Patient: sex M, age 55
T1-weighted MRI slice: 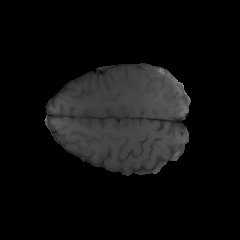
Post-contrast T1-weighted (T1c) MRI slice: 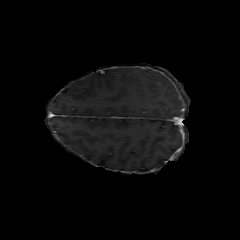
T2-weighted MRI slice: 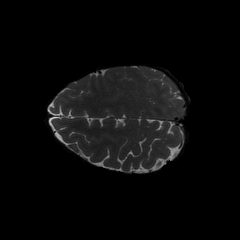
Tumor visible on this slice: no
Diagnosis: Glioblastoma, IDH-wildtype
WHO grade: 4